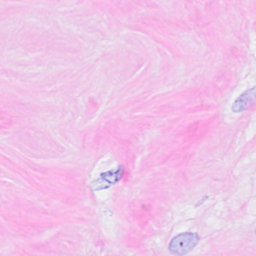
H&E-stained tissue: Breast